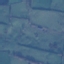
Land use / land cover class: Pasture